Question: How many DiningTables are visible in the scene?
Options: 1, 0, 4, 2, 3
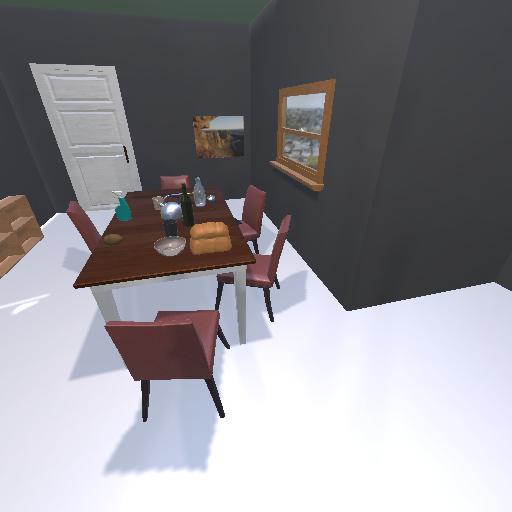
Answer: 1